Field crop: maize
Growth stage: 2
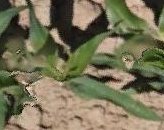
Species: maize